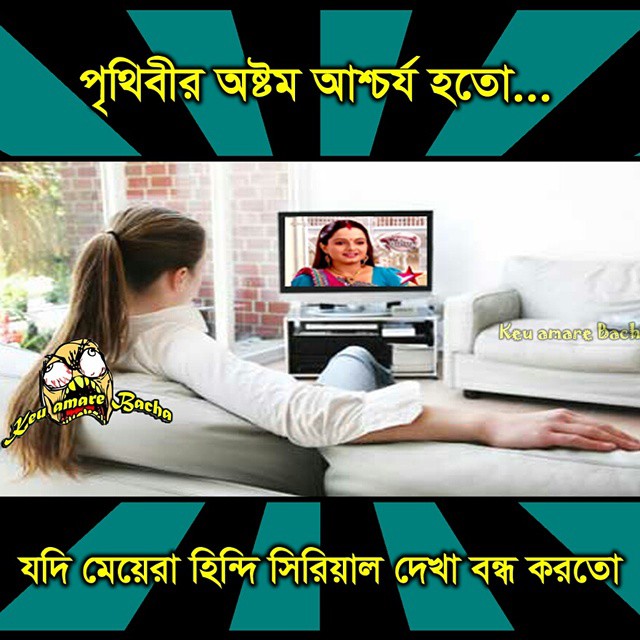
Caption: পৃথিবীর অষ্টম আশ্চর্য হতো... যদি মেয়েরা হিন্দি সিরিয়াল দেখা বন্ধ করতো
Label: non-hate